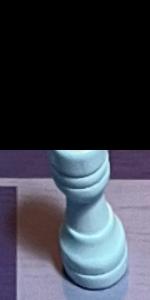
Label: Rook_White